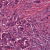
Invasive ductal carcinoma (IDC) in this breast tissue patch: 1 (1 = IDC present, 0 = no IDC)